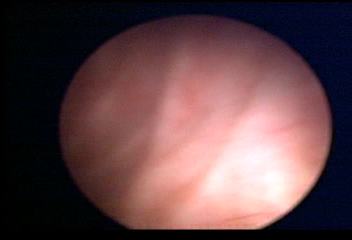
Modality: WLC
Class: Normal mucosa
Bladder cancer association: No